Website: crate-barrel
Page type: stored-credit-cards
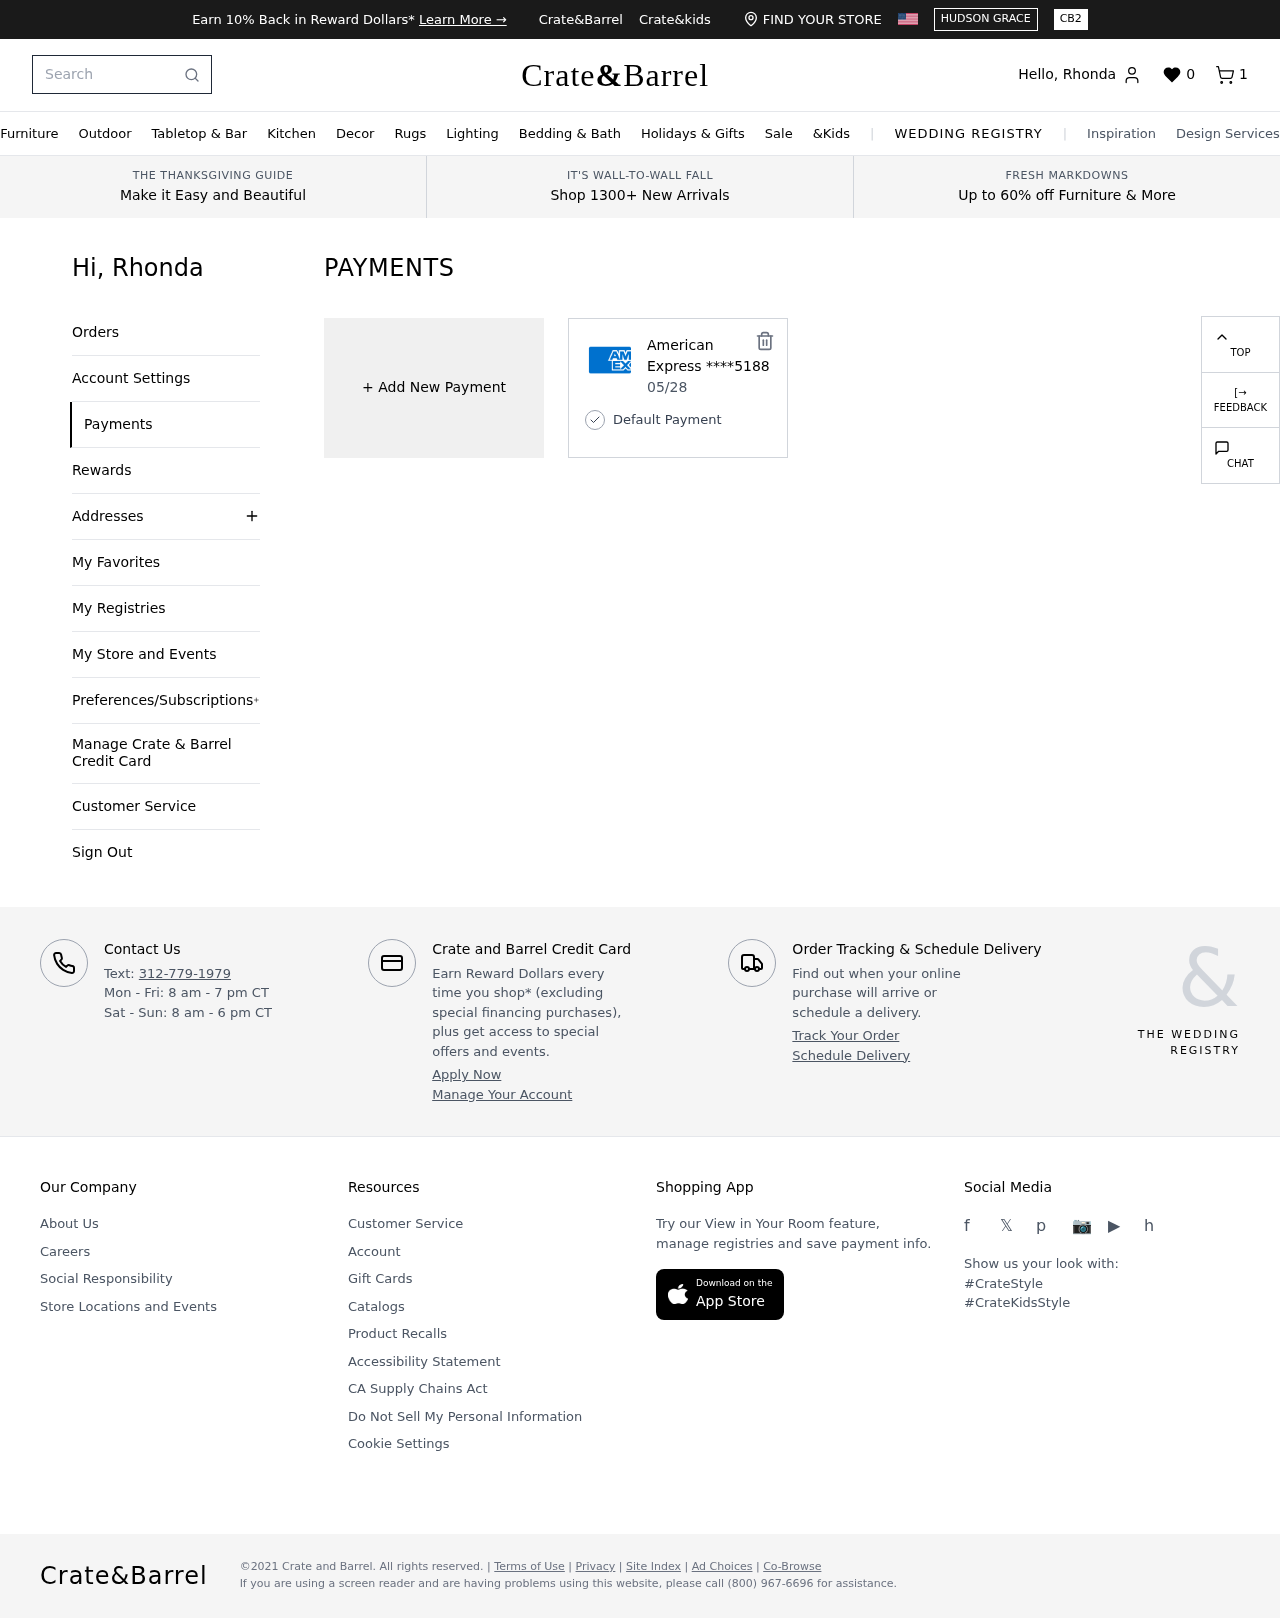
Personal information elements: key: PII_CARD_EXPIRY
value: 05/28
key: PII_CARD_LAST4
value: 5188
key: PII_CARD_TYPE
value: American Express
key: PII_FIRSTNAME
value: Rhonda
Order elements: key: ORDER_NUM_ITEMS
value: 1
Search elements: key: HEADER_SEARCH
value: Search
Other elements: key: FAVORITES_COUNT
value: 0